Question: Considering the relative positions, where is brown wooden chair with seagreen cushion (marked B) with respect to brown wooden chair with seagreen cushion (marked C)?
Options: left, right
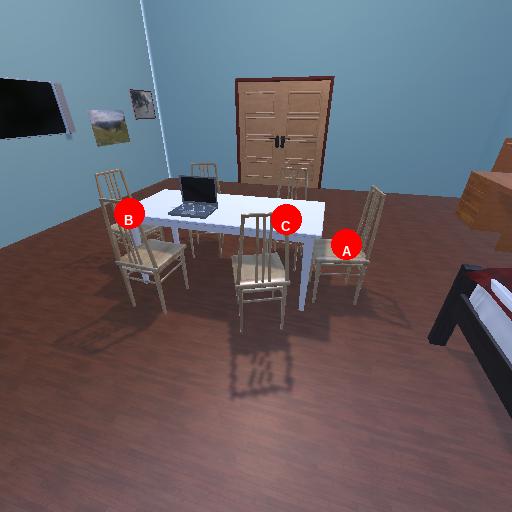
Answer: left